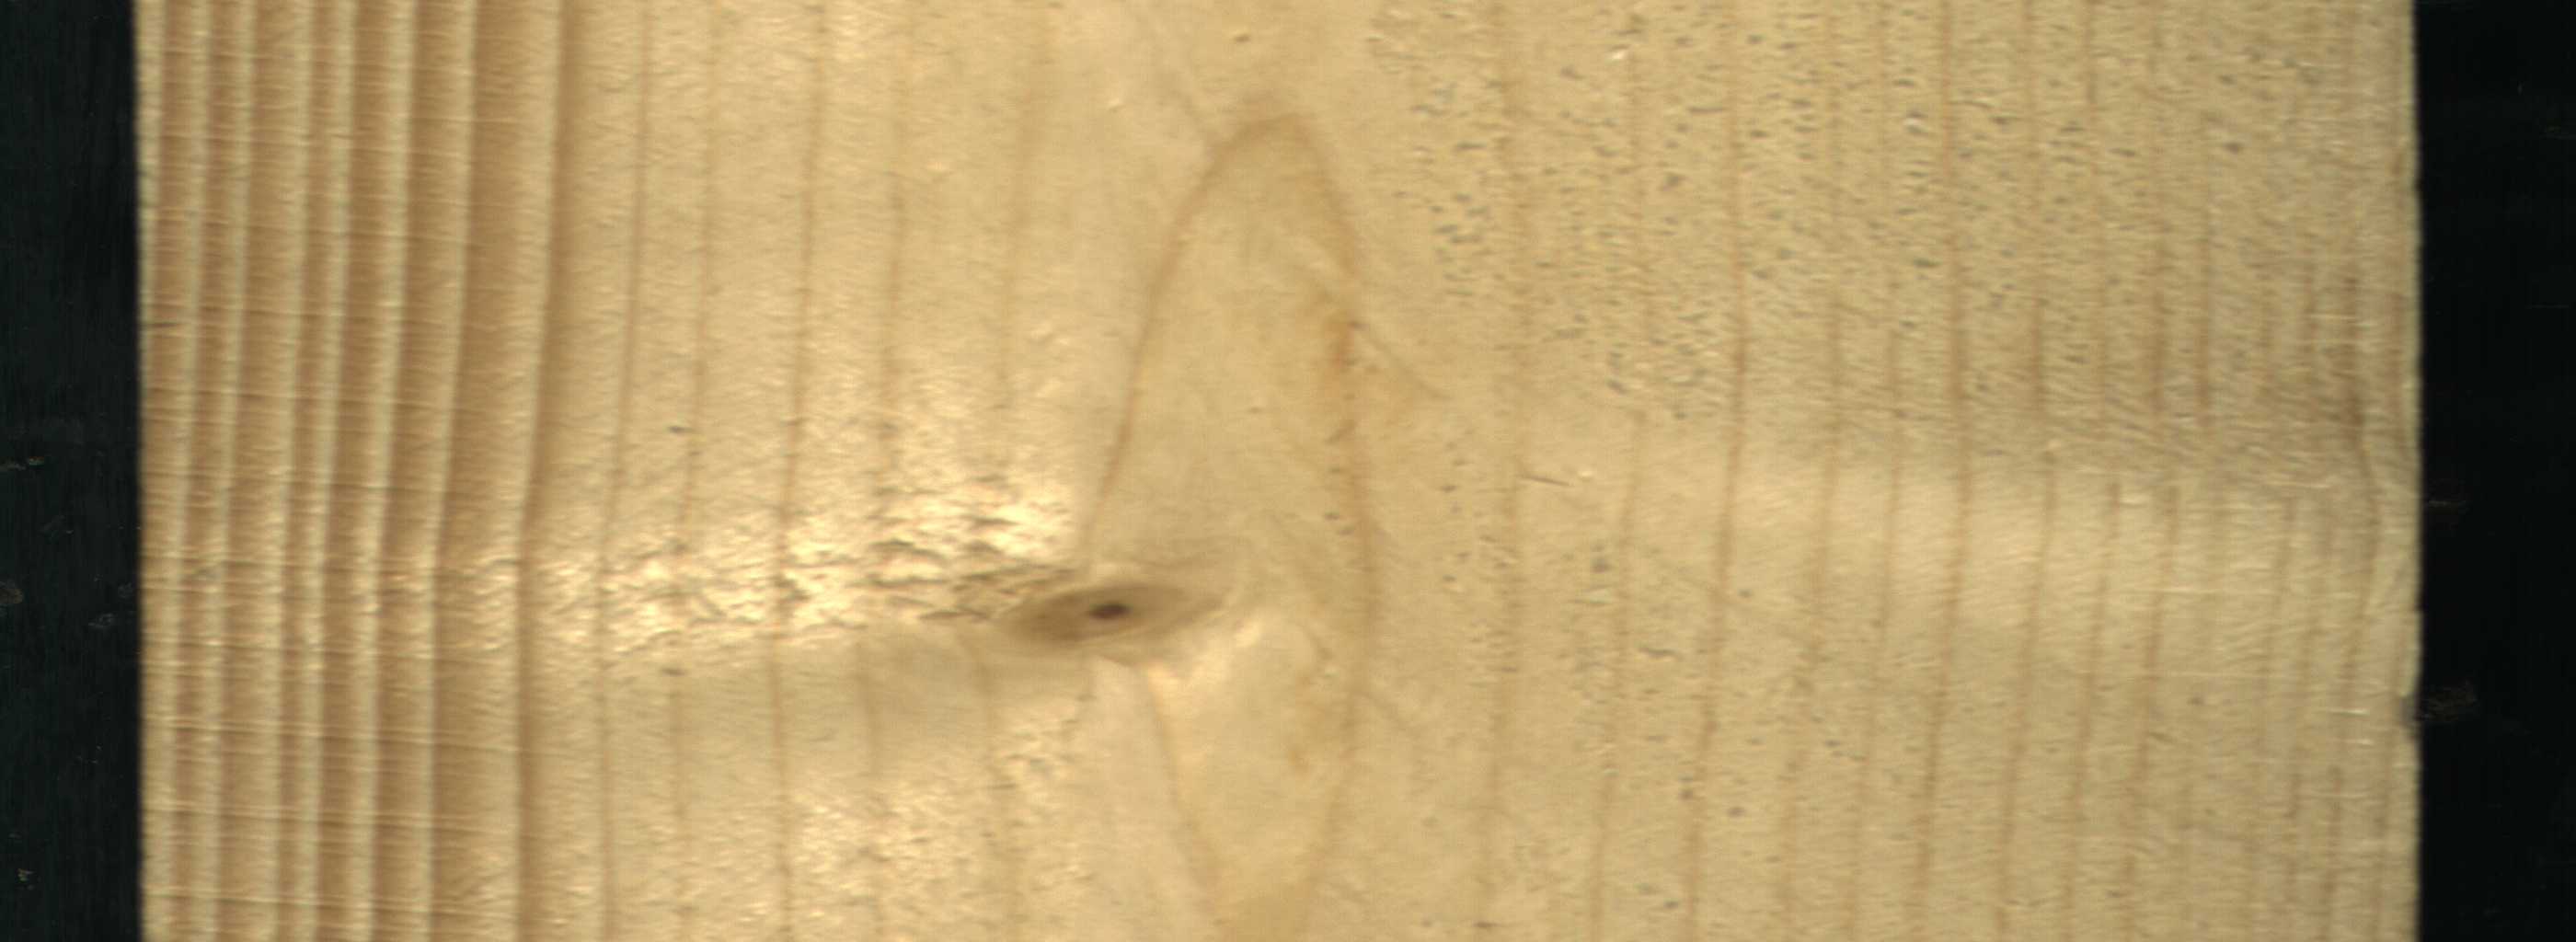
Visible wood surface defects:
Live_Knot